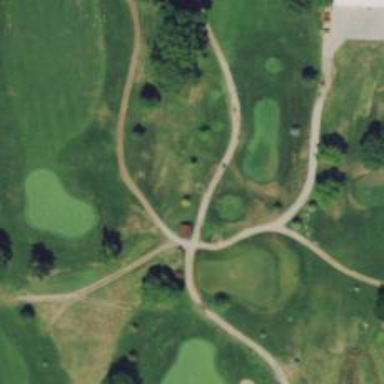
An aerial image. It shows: Well-maintained path used as golf cart path. The tracktype is grade1.